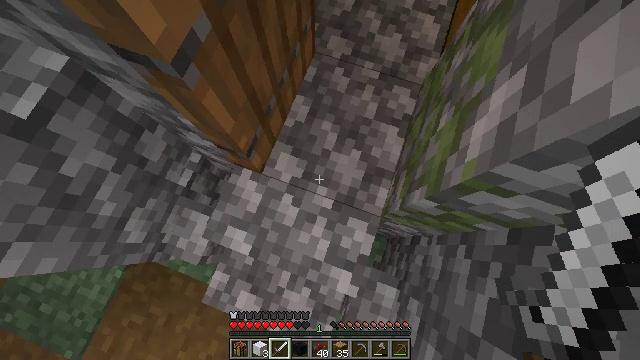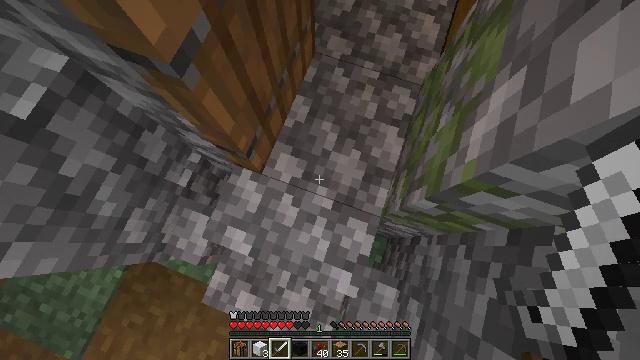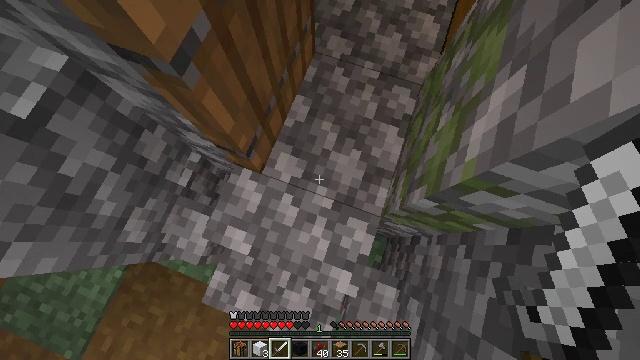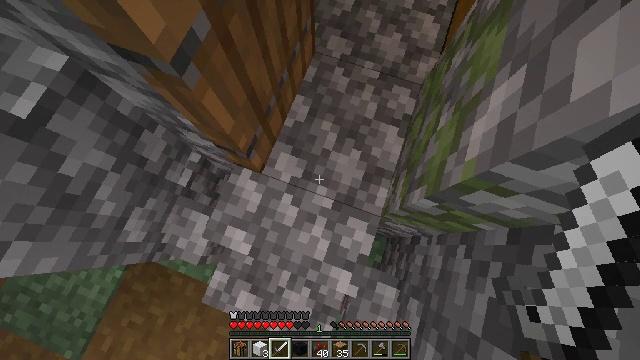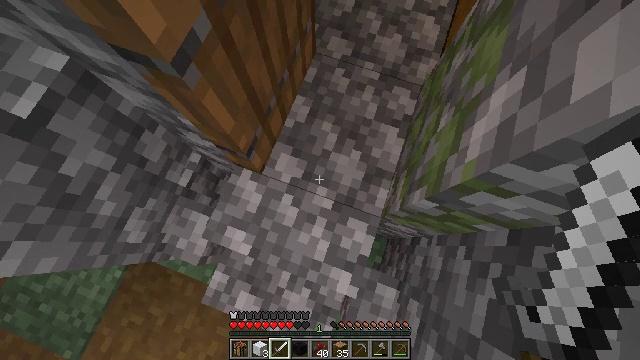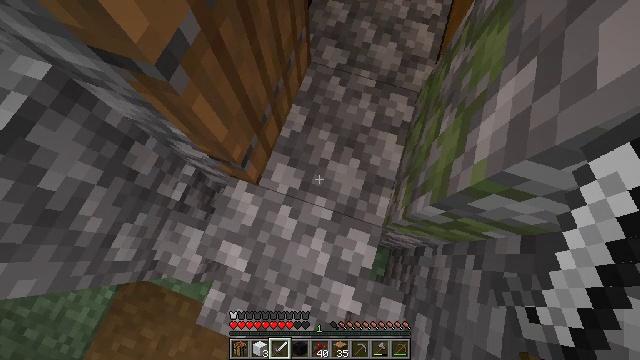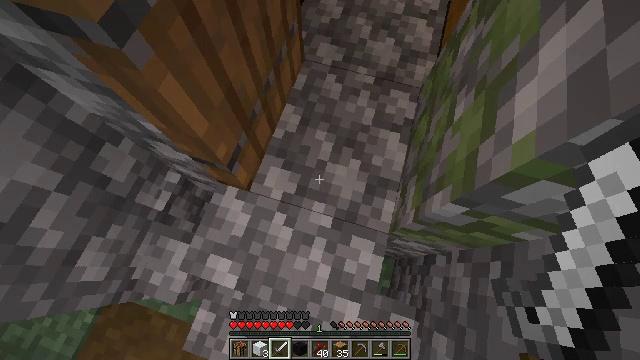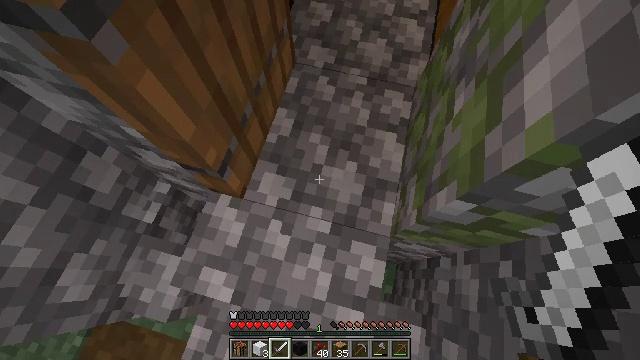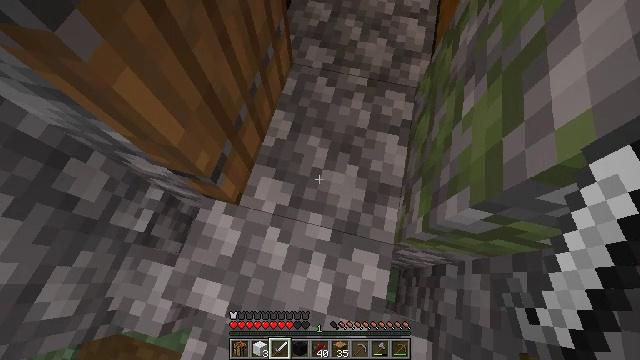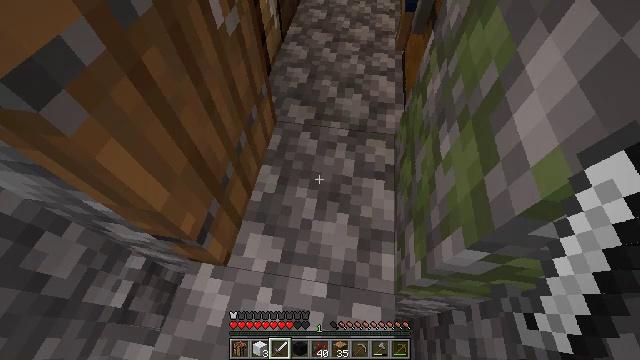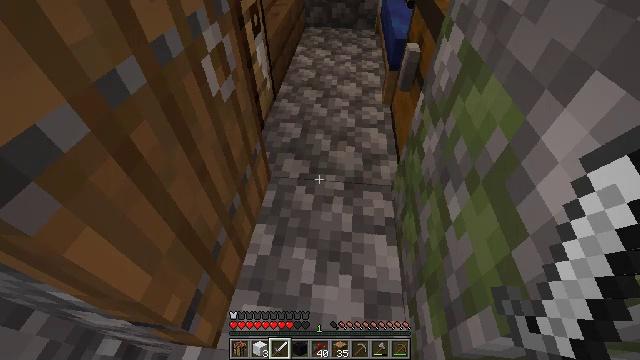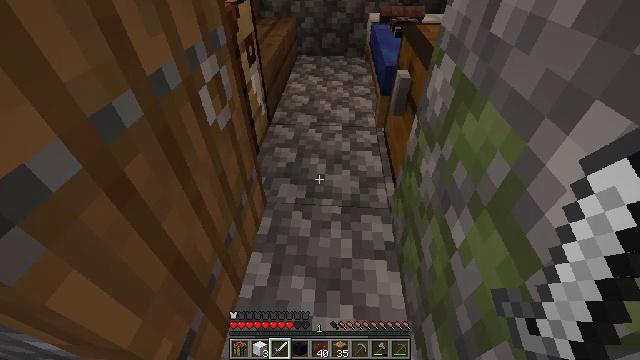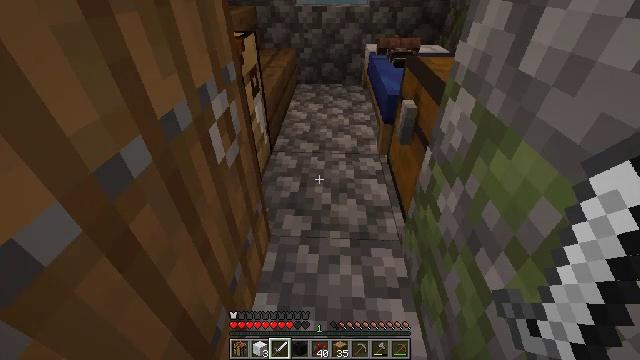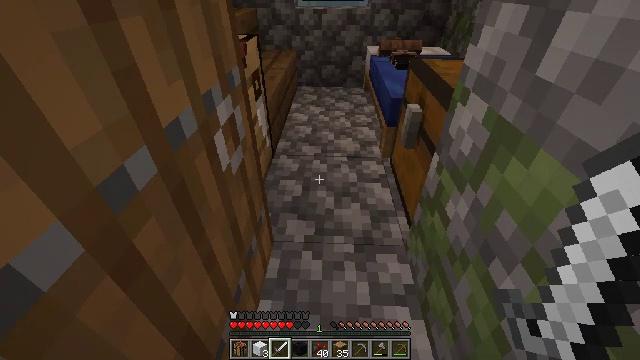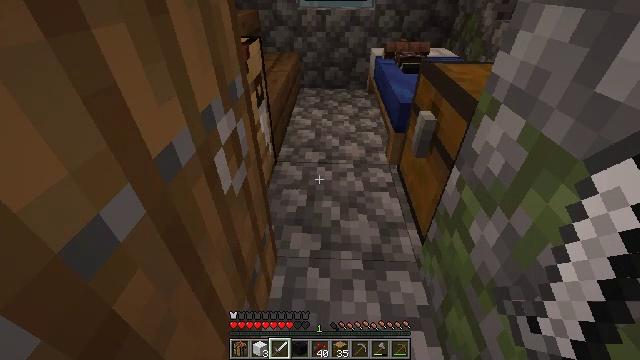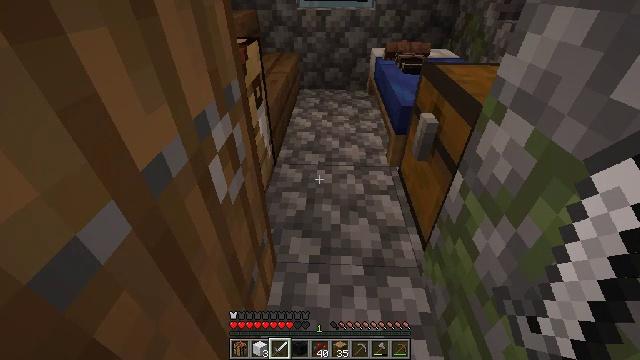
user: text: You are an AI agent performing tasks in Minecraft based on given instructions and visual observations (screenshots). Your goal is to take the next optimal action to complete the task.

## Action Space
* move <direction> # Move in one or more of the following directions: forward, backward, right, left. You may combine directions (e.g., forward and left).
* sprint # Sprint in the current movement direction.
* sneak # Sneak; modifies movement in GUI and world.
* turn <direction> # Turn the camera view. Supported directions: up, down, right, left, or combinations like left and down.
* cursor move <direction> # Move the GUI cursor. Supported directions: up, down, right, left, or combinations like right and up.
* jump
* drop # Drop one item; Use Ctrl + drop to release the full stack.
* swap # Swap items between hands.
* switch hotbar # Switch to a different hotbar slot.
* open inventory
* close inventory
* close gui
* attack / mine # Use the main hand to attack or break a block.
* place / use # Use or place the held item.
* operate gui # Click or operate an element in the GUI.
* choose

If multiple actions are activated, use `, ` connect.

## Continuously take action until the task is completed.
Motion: motion action
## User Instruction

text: Punch the spruce leaves to get saplings.
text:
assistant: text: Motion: no_op
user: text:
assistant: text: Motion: no_op
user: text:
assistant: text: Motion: no_op
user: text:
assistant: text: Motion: sneak
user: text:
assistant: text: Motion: sneak, turn right and up
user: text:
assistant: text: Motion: sneak, turn right and up
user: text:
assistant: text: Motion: sneak, turn right and up
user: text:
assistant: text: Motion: move forward, sneak
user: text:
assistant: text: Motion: move forward, sneak, turn right and up
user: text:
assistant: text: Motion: move forward and move left, sneak, turn right and up
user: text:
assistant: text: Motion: move forward and move left, sneak, turn right and up
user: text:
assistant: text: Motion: move forward and move left, sneak, turn right and up
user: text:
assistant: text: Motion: move forward and move left, sneak
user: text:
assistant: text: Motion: move forward, sneak
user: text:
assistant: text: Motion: move forward, sneak
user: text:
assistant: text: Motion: move forward, sneak, turn right
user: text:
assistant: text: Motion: move forward, sneak, turn right
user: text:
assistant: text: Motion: move forward, sneak, turn right
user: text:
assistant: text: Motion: sneak, turn right and down
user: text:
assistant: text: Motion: turn right
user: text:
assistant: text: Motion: no_op
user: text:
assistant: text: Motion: use / place
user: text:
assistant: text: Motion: use / place
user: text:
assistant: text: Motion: use / place
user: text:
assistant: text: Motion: no_op
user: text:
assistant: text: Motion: no_op
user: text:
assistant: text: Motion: no_op
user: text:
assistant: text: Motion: turn left
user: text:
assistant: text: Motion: no_op
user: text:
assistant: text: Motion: no_op